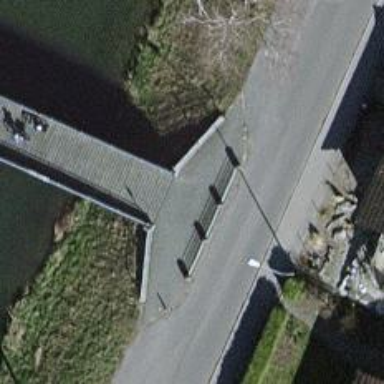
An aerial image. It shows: Footway on bridge.